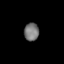
Tissue: lung
Cell type: Myeloid cells
Senescence score: 0.2416
Nuclear area (px): 259
Mean DAPI intensity: 117.266